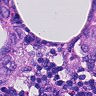
Metastatic tissue present: yes